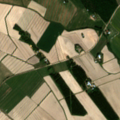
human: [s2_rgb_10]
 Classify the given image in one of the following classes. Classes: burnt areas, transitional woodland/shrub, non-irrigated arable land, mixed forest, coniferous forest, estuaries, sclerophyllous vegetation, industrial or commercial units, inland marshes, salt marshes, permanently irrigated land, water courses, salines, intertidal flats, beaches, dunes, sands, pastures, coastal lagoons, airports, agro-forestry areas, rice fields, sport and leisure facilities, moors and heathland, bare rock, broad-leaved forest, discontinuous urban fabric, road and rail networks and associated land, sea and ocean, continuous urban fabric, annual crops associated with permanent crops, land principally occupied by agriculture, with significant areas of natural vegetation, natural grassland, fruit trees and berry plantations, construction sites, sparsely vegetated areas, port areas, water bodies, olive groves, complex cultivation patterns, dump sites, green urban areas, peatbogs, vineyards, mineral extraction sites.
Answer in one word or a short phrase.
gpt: non-irrigated arable land, land principally occupied by agriculture, with significant areas of natural vegetation, mixed forest